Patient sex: F
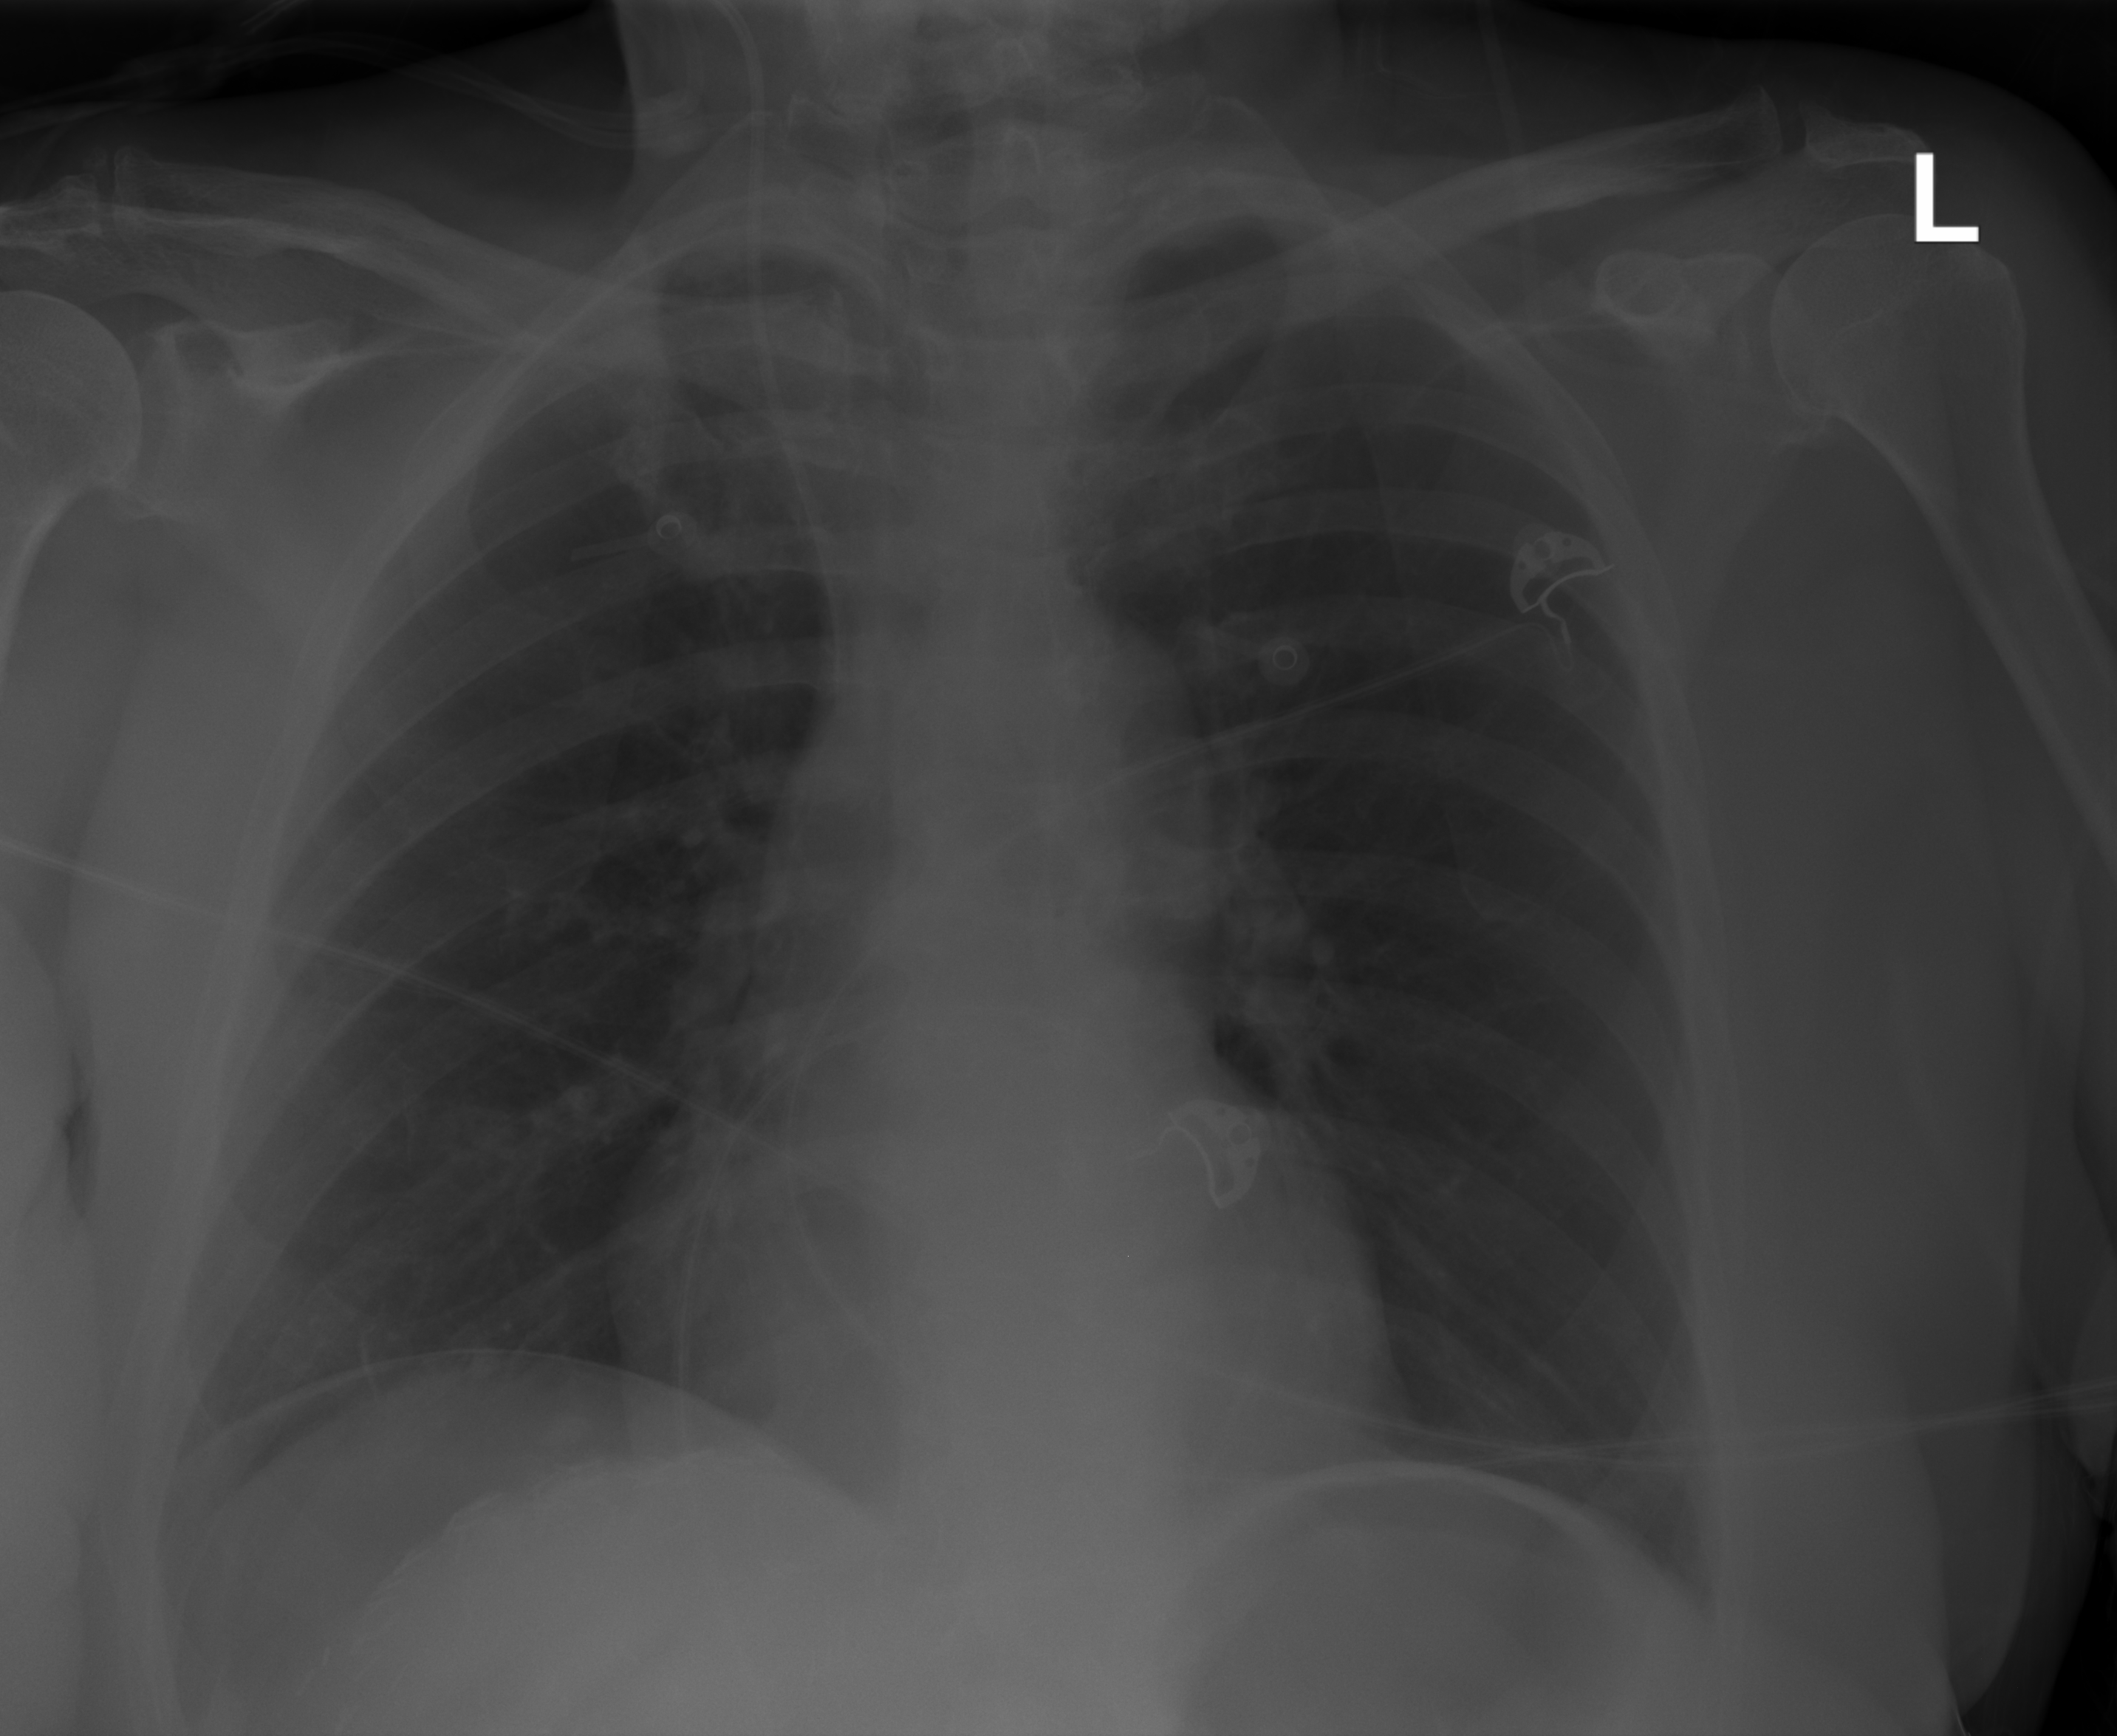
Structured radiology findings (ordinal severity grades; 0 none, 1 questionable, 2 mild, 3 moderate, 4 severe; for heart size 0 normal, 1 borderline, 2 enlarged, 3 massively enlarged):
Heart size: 0
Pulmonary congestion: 0
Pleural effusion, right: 0
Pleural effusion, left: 0
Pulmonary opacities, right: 0
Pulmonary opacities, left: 0
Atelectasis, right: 2
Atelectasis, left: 0